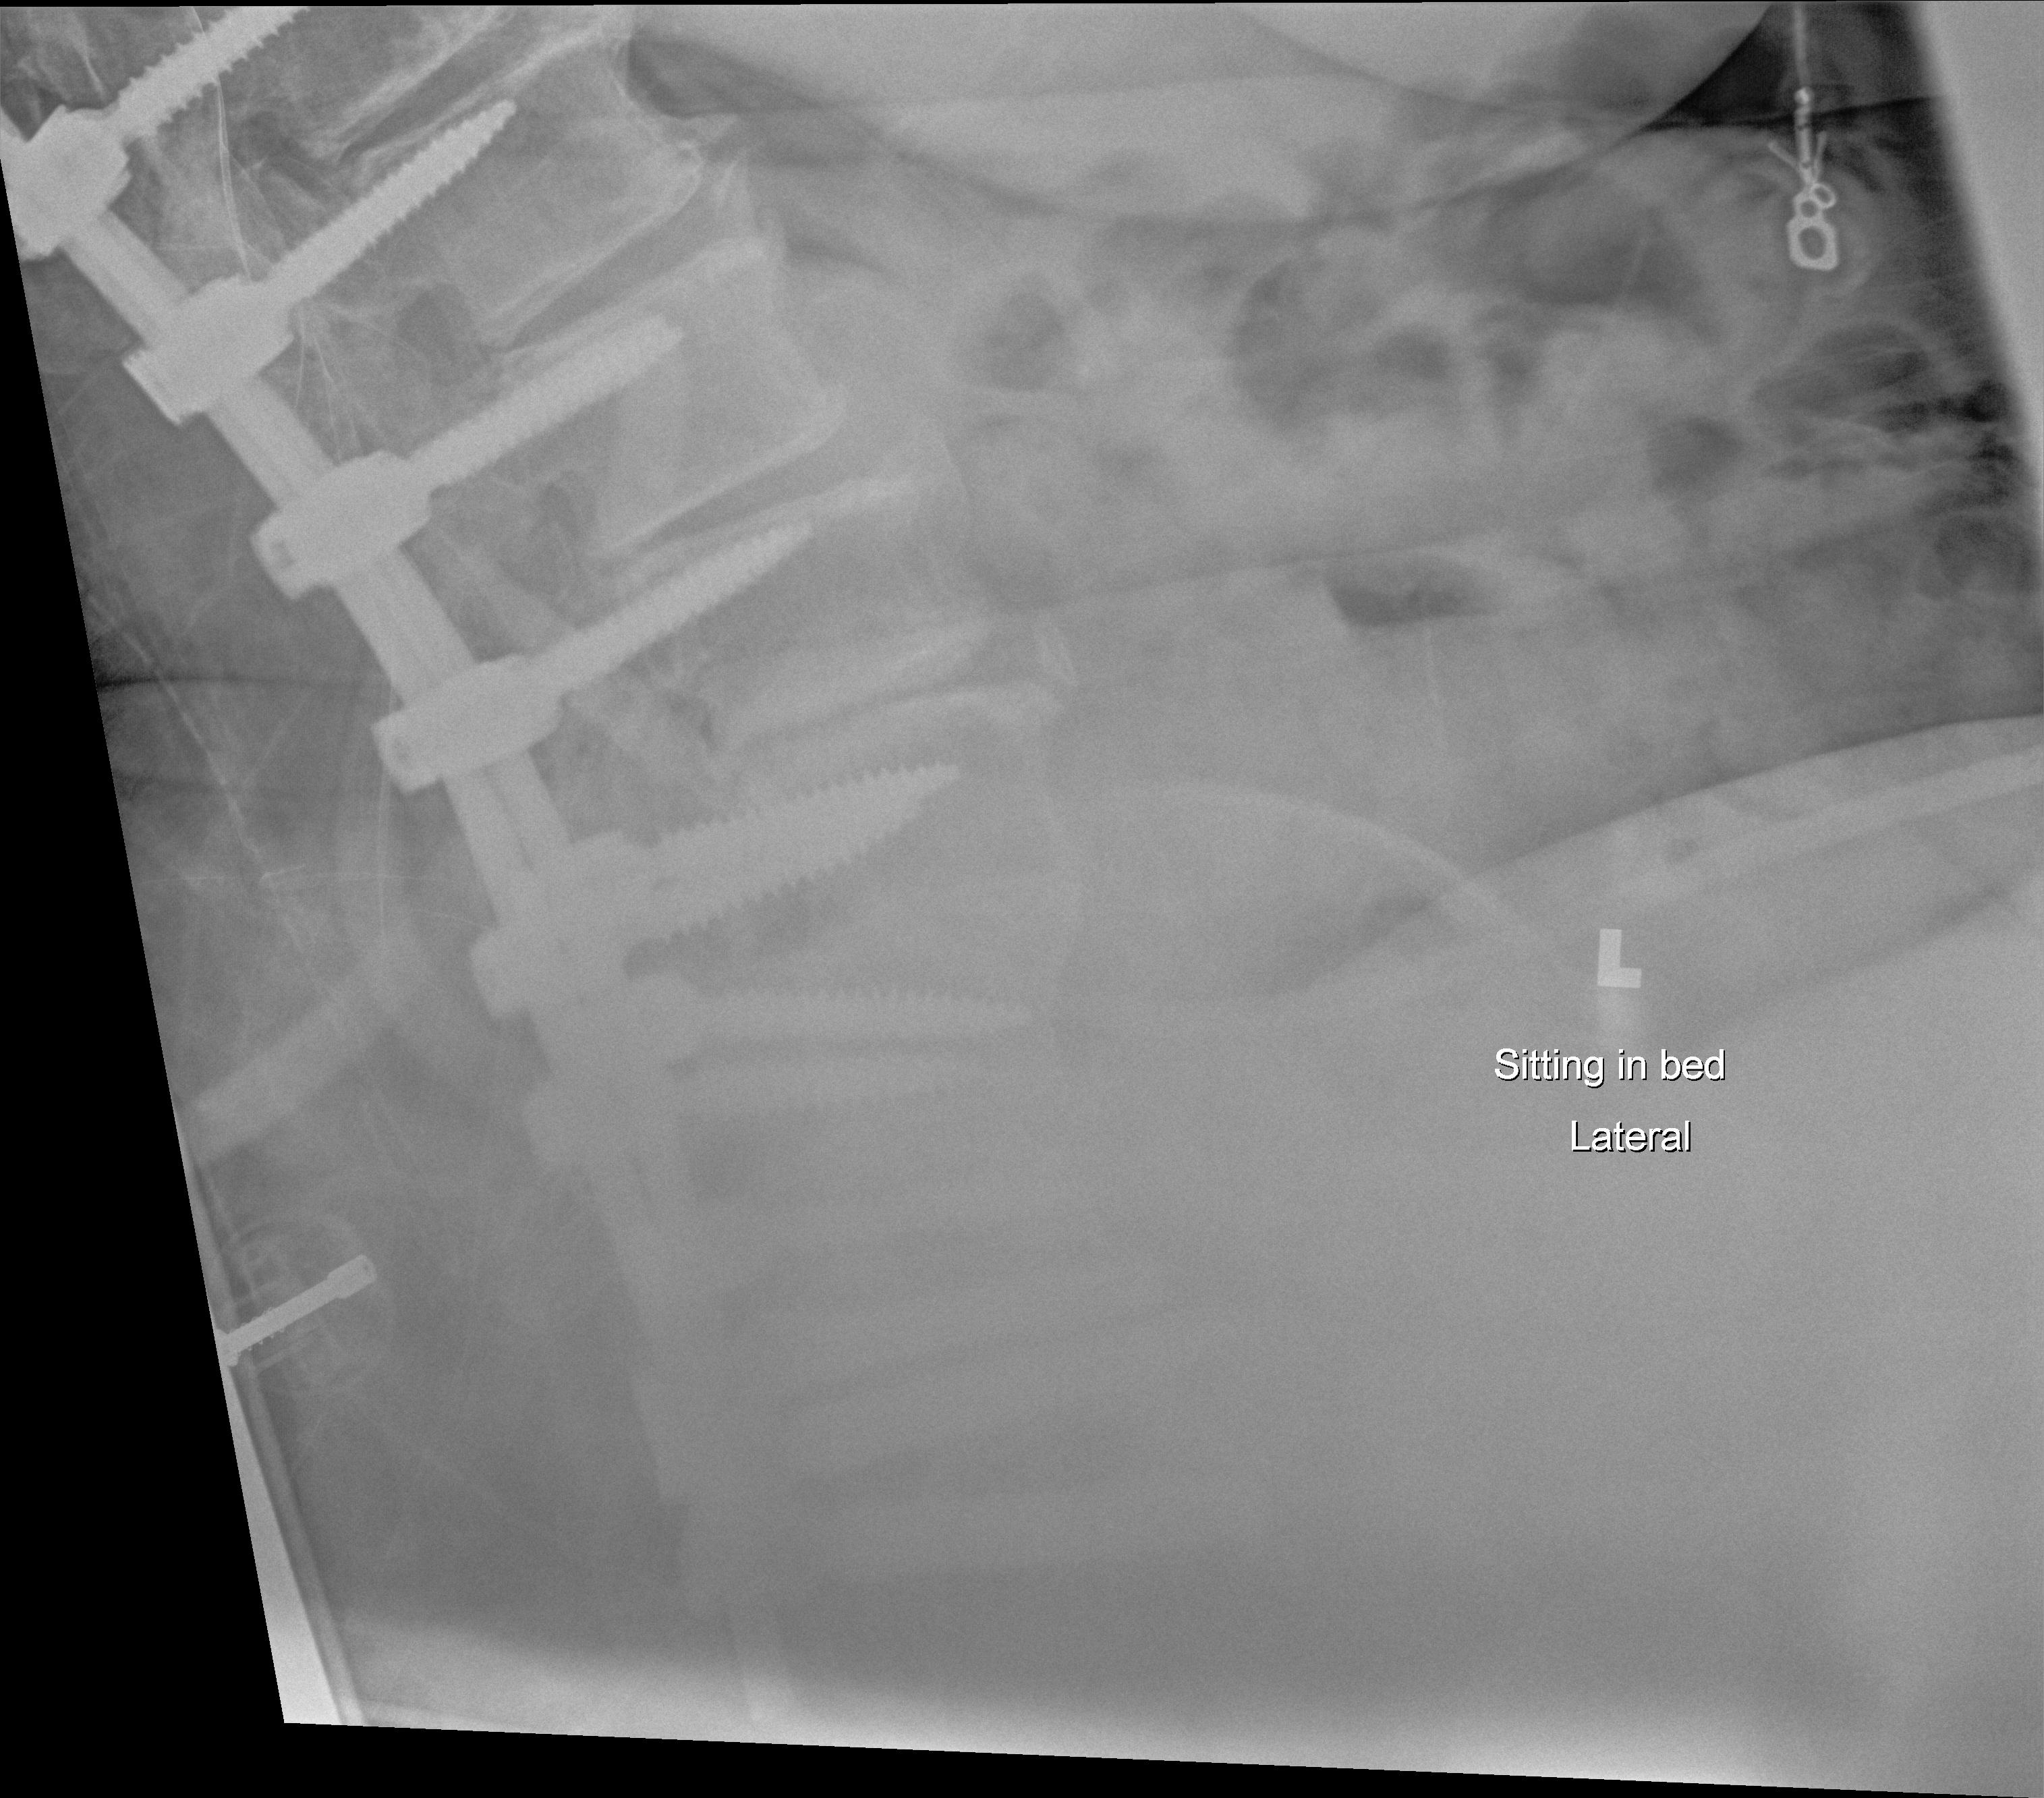
View: LATERAL
Implant manufacturer: seaspine mariner